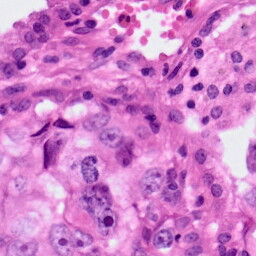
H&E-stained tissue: Lung